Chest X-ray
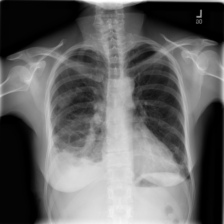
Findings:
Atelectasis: negative
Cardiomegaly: negative
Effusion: negative
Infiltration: negative
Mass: negative
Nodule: negative
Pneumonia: negative
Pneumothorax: negative
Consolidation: negative
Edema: negative
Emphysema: negative
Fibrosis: negative
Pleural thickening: negative
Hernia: negative